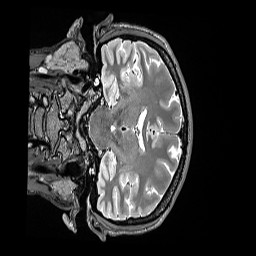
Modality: T2w
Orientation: coronal
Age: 33
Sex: female
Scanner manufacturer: siemens
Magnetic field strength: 3 T
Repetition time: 3.2 s
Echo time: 0.564 s